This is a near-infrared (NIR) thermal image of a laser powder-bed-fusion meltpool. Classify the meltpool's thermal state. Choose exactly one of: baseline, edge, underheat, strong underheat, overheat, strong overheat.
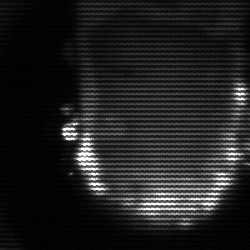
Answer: baseline